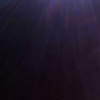
Label: space